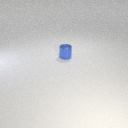
small blue metal cylinder